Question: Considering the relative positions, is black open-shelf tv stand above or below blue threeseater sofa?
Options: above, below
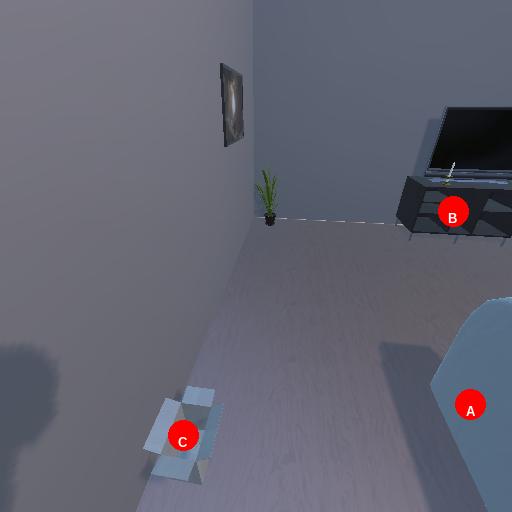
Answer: above